Question:
I want to draw a path similar to the image. It has two black borders and the inside is white instead of transparent. How to achieve it ? especially the joint position.
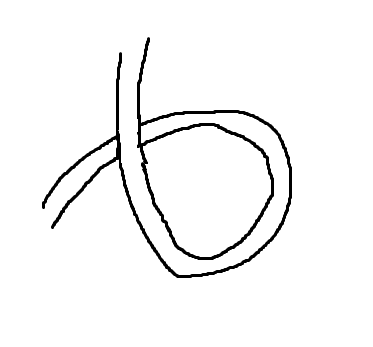
Answer: To get the desired result, you'll have to draw the path in parts.
You'll draw the parts twice, with two different 'Paint' objects, differing only in Stroke-width and color. After drawing each part, the Path will be reset. The code-comments should explain the rest:
'''
public class SView extends View {
Path path;
Paint paint, paintWhite;
RectF rf, rf2, rf3;
public SView(Context context) {
super(context);
path = new Path();
// 'paint' has a wider stroke-width
// compared to 'paintWhite' and
// thus becomes the border paint
paint = new Paint();
paint.setColor(Color.BLUE);
paint.setAntiAlias(true);
paint.setStrokeWidth(15);
paint.setStyle(Style.STROKE);
// 'paintWhite' colors the inner path
paintWhite = new Paint();
paintWhite.setColor(Color.WHITE);
paintWhite.setAntiAlias(true);
paintWhite.setStrokeWidth(12);
paintWhite.setStyle(Style.STROKE);
// For this example, we'll draw three
// arcs bound by the following RectF
// objects
rf = new RectF(200, 200, 500, 500);
rf2 = new RectF(200, 200, 400, 500);
rf3 = new RectF(100, 200, 400, 500);
}
@Override
protected void onDraw(Canvas canvas) {
// First arc bound by 'rf'
path.arcTo(rf, 0, 180);
// Draw 'path' using 'paint'
// and then, again using 'paintWhite'
canvas.drawPath(path, paint);
canvas.drawPath(path, paintWhite);
// Reset 'path' so as to clear
// history
path.reset();
// Repeat with the rest of arcs
path.arcTo(rf2, 180, 180);
canvas.drawPath(path, paint);
canvas.drawPath(path, paintWhite);
path.reset();
path.arcTo(rf3, 0, 180);
canvas.drawPath(path, paint);
canvas.drawPath(path, paintWhite);
}
}
'''
Output:

Note: The arc that overlaps is bound by 'RectF rf3', and is drawn last.
Since we are drawing the 'white' portion along with the 'borders', you will not end up with the four way crossing. The parts will overlap in a 'flyover' kind of fashion: in the order that they are drawn.
To boost performance (I suppose), you can check whether the next part of the path will intersect with any previous ones before resetting the path. If the next part does intersect, reset and draw the part with the two Paint objects. If it doesn't, just append the part to the Path and wait until the next intersection to draw it. You'll of course need to maintain a history of parts drawn (in the example above, history would contain the bounds: 'RectF' objects). However, I'm not a 100% sure if this is better than repeatedly resetting the path and then drawing the parts.